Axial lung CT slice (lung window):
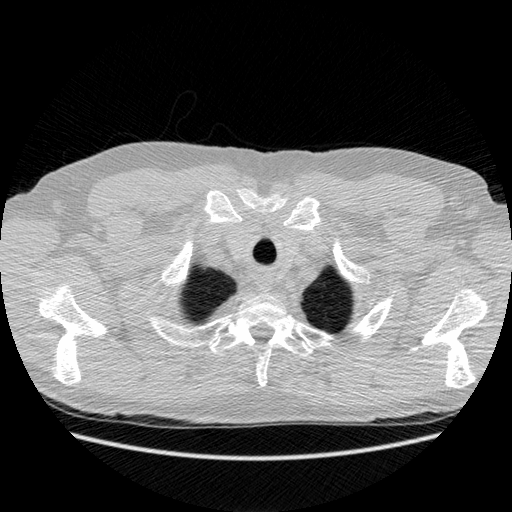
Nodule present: no